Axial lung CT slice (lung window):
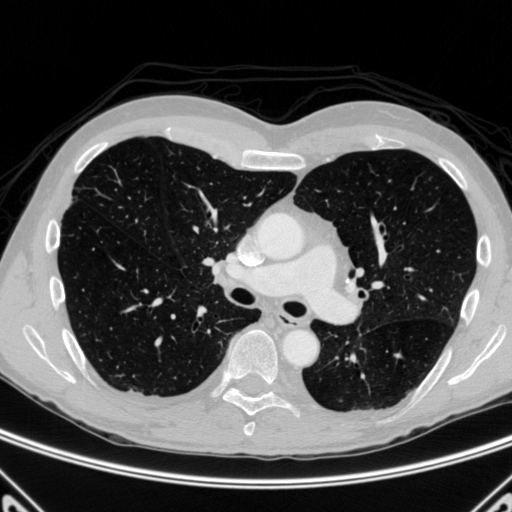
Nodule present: no